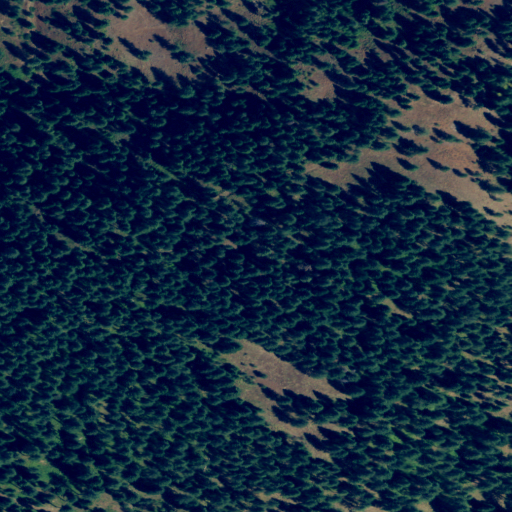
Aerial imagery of mountain in Oregon named Mehlhorn Butte containing evergreen forest and shrub